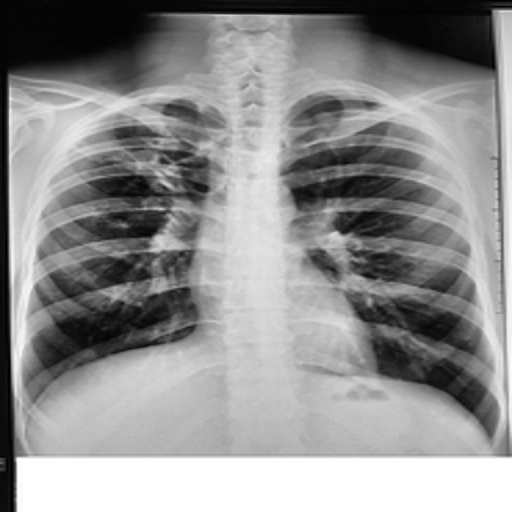
Finding: TUBERCULOSIS